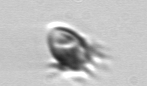
Label: Ciliophora